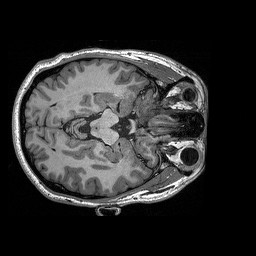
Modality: T1w
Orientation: coronal